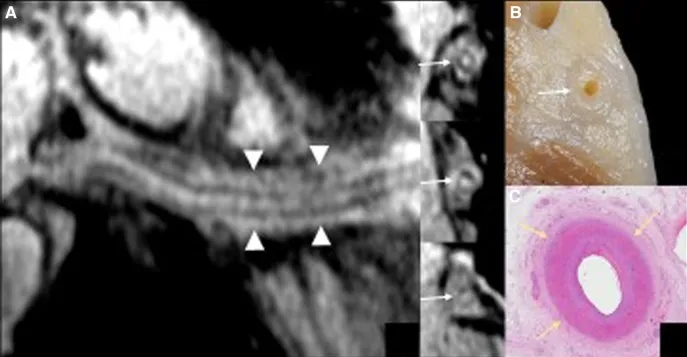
The curved multiplanar reformatting view (panel A) of the right coronary artery with the 3 short-axis vessel views using high resolution magnetic resonance (MR) coronary imaging with additional fat epicardial suppression (whole-heart imaging) confirms wall thickening along the course of the right coronary artery (arrows) and inflammatory abnormalities of the epicardial fat surrounding the vessel (arrowheads). The detailed anatomical view of the right atrioventricular groove (panel B) matches the MR coronary findings.
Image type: radiology (mri)